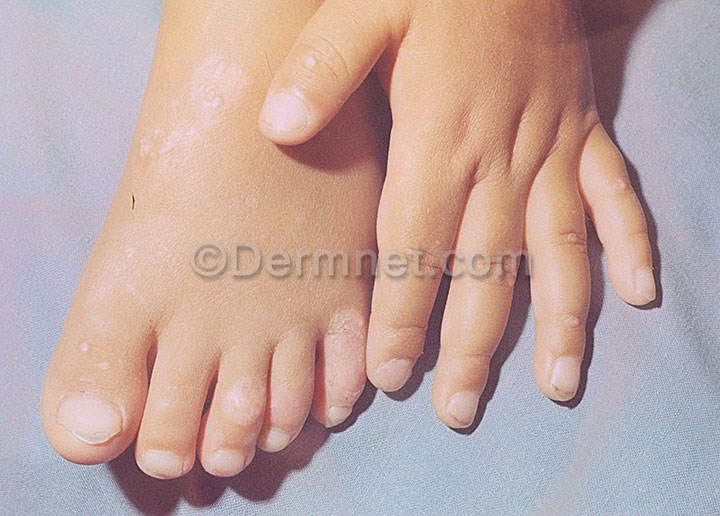
Disease: Bullous Disease Photos